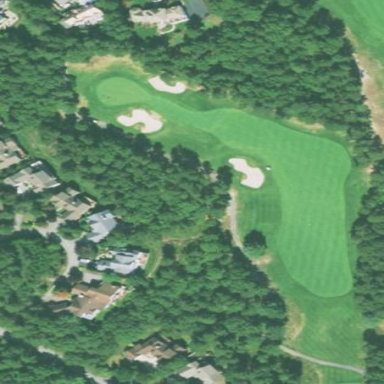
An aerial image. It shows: Rough area on grassy golf course.